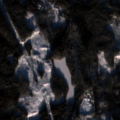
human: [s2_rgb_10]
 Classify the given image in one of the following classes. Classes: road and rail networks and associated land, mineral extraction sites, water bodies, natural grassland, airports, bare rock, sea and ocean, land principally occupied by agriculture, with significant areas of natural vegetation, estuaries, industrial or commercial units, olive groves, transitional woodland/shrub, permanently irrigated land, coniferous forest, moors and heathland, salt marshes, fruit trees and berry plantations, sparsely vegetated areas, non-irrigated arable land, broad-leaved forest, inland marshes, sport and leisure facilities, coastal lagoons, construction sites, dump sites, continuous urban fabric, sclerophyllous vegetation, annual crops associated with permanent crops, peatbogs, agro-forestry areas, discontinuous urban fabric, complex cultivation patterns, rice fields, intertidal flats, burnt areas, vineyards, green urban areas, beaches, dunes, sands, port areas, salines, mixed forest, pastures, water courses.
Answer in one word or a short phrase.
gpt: coniferous forest, mixed forest, transitional woodland/shrub